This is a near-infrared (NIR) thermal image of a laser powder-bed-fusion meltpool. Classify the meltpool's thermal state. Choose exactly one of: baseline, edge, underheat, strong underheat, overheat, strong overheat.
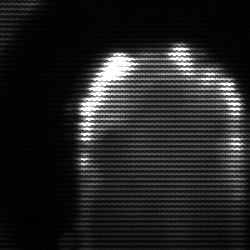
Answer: baseline